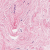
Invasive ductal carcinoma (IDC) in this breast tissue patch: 0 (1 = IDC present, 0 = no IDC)